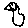
Label: bird